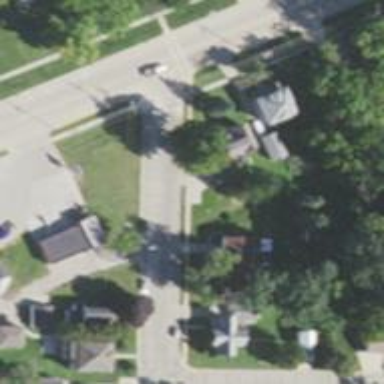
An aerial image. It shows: Residential road with asphalt surface. There is sidewalk on the left side.